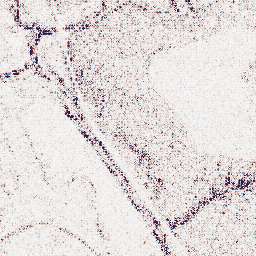
Category: wavelet
Decomposition family: wavelet_reverse_biorthogonal
Decomposition parameters: wavelet: rbio2.4
level: 1
Upsampling method: bicubic
Upsampling parameters: scale: 2
Upsampling scale: 2